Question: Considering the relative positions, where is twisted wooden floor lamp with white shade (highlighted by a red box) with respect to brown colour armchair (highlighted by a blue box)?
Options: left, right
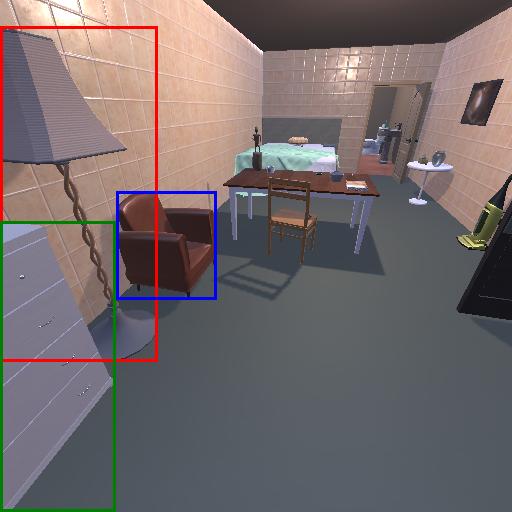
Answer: left